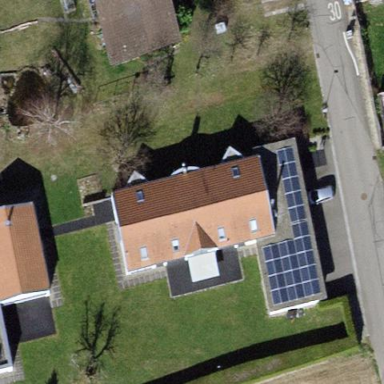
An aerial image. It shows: Gabled roof house.